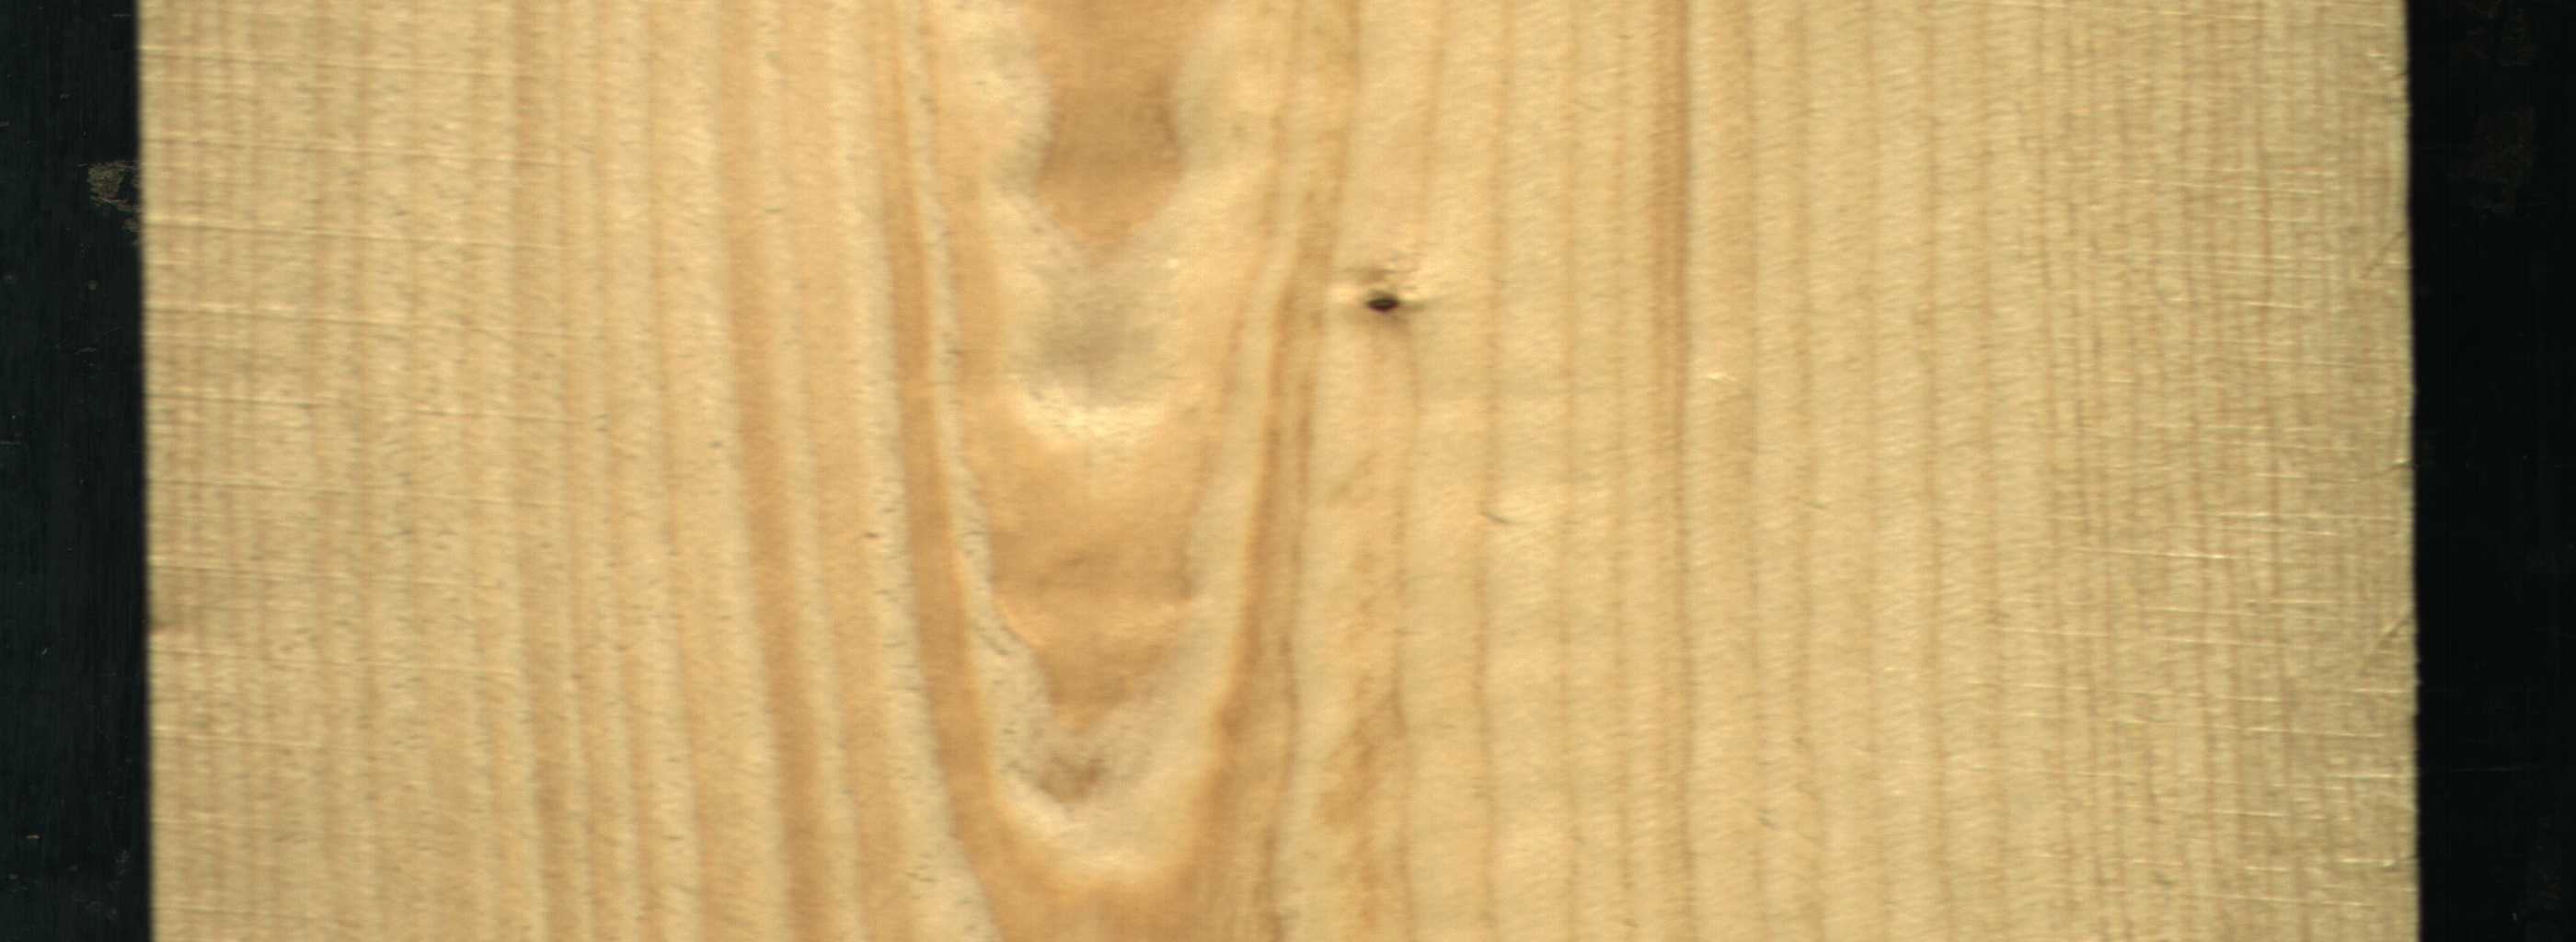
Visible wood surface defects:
Live_Knot